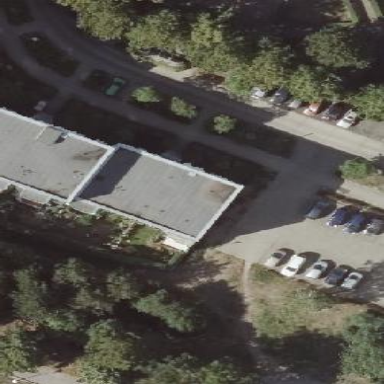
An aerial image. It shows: Apartment building with flat roof.